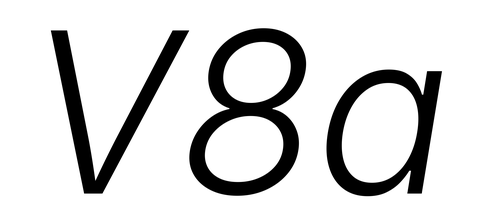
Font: Inter-Italic_Light_Italic